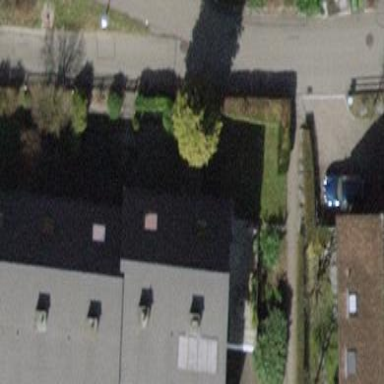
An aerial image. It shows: Gabled roof on building that houses apartments.